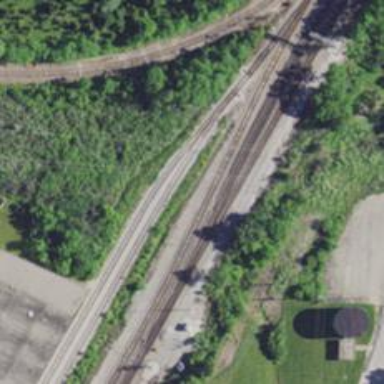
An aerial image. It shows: Railway siding for service.